Question: >
<URL>

As I attached an Image, I've generated view in XIB for iPhone-5 screen size. When I'll run as iPhone-4s retina for iPhone5 screen, but It'll show like this in the simulator for the iPhone-4s screen.
I've done with all size settings auto with screen size attributes.
Actually Not getting to the status-bar issue.
If the screen is not compatible with large screen, then also status-bar should be on top. But why is it so showing in the middle ?
Can anyone tell me the solution for this asap?
Thanks in advance.
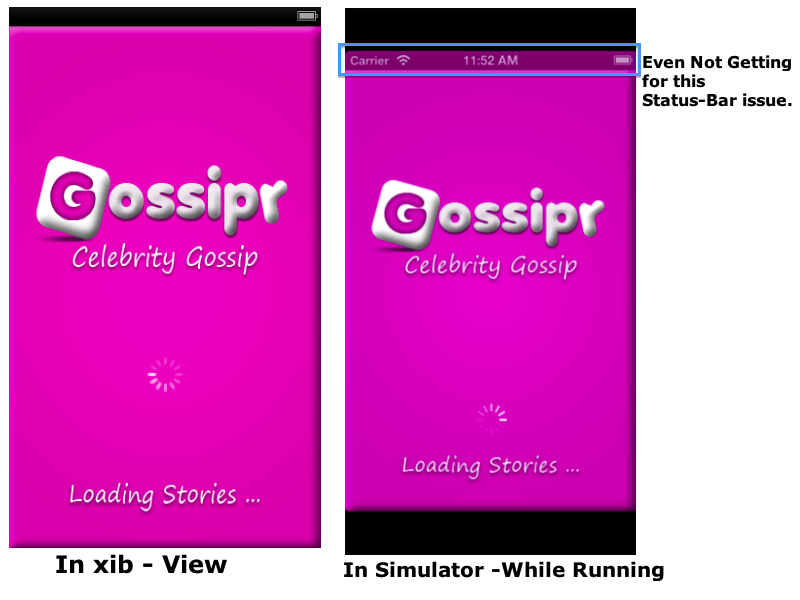
Answer: You can add the splash Image to your project named
This will show your layout in full screen rather than displaying it in middle.